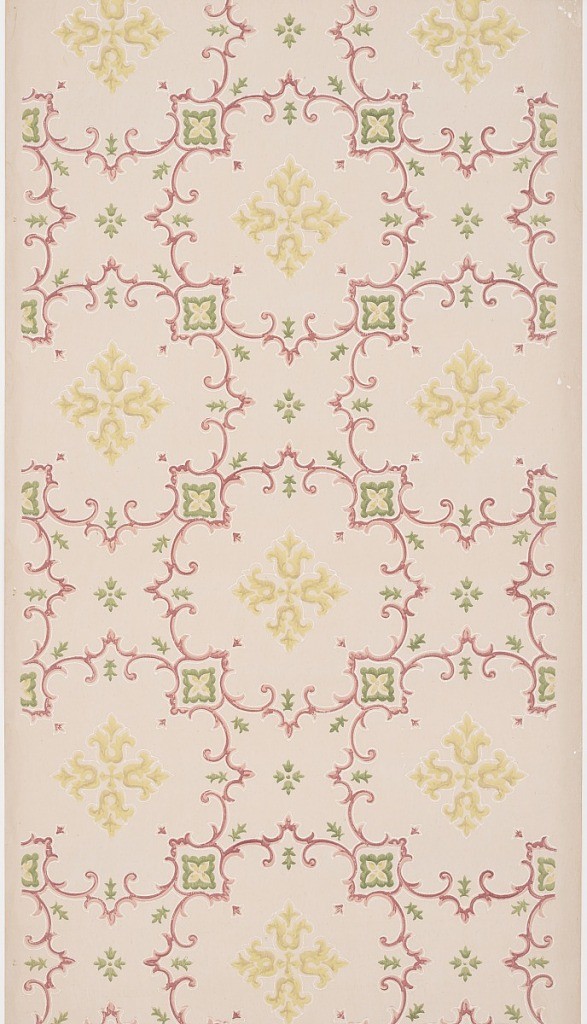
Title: Sidewall
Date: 1905–1915
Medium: Machine-printed paper, liquid mica
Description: Yellow geometric fleur-de-lis motifs are in the center of a decorative framework. The framework consists of barbed quatrefoils that are made up of two tones of pink scrolling patterns. The scrolls that connect the barbed quatrefoils makes an X-shape and has symmetric and geometric green foliage in the corner lobes. This design is repeated on a light tan background.